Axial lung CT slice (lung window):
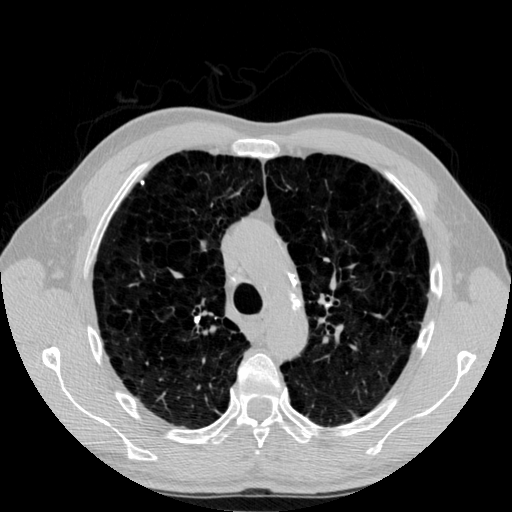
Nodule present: no